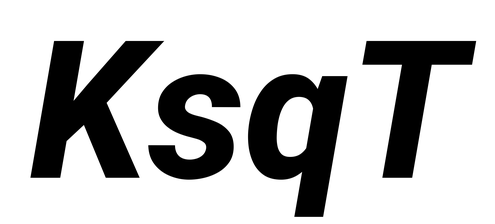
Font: Roboto-Italic_ExtraBold_Italic